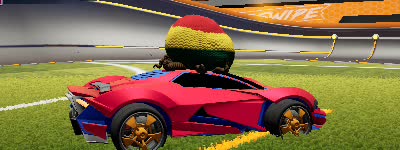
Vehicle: werewolf